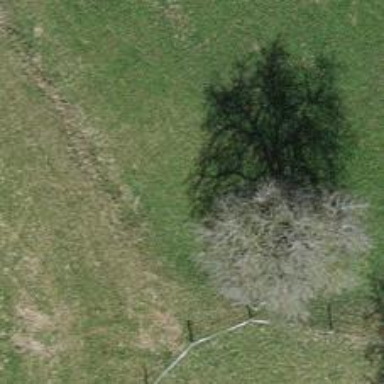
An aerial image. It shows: Beautiful tree in nature.